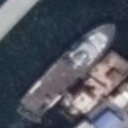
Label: civil